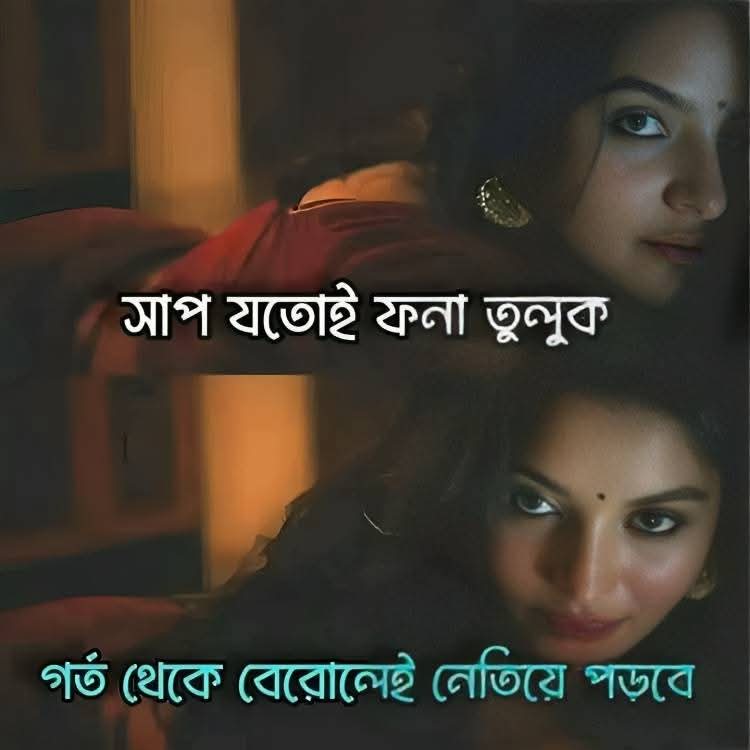
Text: সাপ যতোই ফনা তুলুক
গর্ত থেকে বেরোলেই নেতিয়ে পড়বে
Label: Non Hate